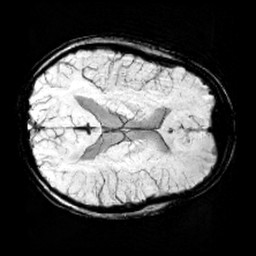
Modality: minIP
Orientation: axial
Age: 12
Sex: male
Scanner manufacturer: siemens
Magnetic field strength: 3 T
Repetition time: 0.027 s
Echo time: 0.02 s